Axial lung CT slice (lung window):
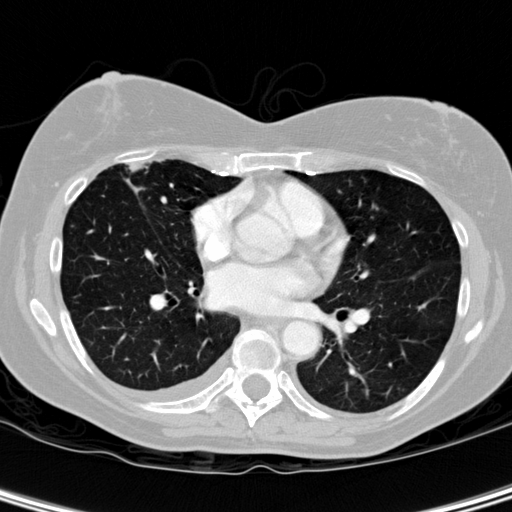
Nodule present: no